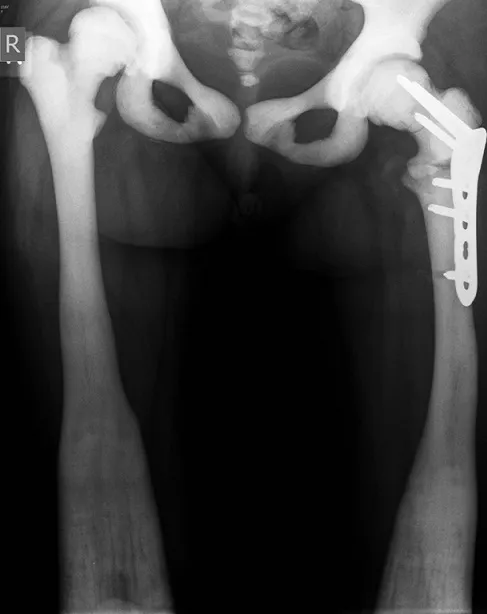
Postoperative roentgenographs - ORIF with 120. LCP Pediatric hip plate.
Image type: radiology (x_ray)